Field crop: tomato
Growth stage: 1
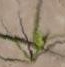
Species: cyperus